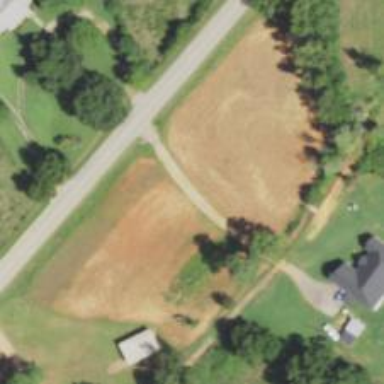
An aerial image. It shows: Driveway.